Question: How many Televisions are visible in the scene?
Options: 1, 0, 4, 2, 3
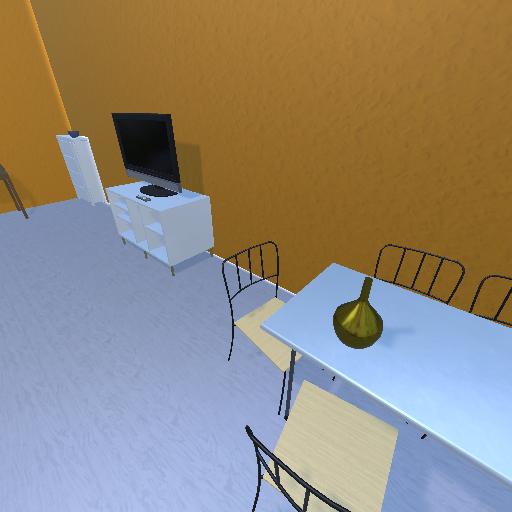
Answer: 1